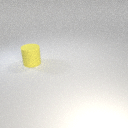
large yellow rubber cylinder